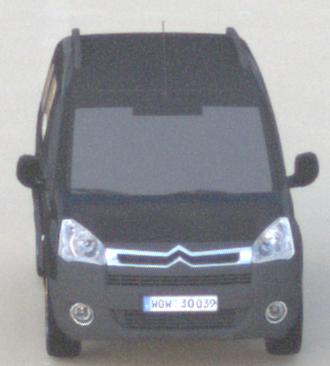
Make: Citroen
Model: Berlingo Kombi VTi 120
Detailed model: Berlingo (II) Kombi
Model produced from: 2009/12
Model produced until: 2012/03
Doors: 5
Color: black
Road condition: dry road
Daytime: sunrise or sunset
Contrast: low contrast